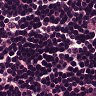
Metastatic tissue present: no